Question: I have the following code to populate cities in a table.
'''
$cities_query = "SELECT city_name FROM city_selection";
$cities_result = mysql_query($cities_query);
echo "<table>";
while ($row = mysql_fetch_assoc($cities_result))
{
echo "<tr>";
echo "<td>".$row['city_name'] . "</td>";
echo "</tr>";
}
echo "</table>";
'''
Now I need to group every city by a region so I created the table called 'city_region_selection' and added a 'Foreign key' from the new column '"region_id"' in the 'city_selection table' to 'region_id' in the new table.
I'm now struggling to present this data in a nice html table using PHP.
Is it even possible to populate first a table row with region_name and then some subrows containing cities from that region? Please see this image for details:

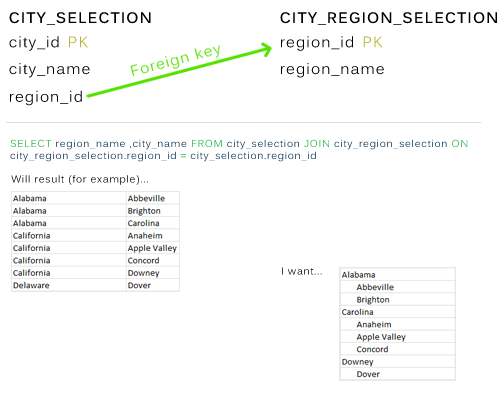
Answer: You just have to do a little preprocessing:
'''
/* SQL
SELECT
city_name,
region_name
FROM
city_selection
NATURAL JOIN city_region_selection
SQL */
$regions = array();
while ($result->fetch()) {
if (!isset($regions[$result->region_name])) {
$regions[$result->region_name] = array();
}
$regions[$result->region_name][] = $result->city_name;
}
'''
---
## Alternate Method with SQL focus
'''
/* SQL
SELECT
region_name,
GROUP_CONCAT(city_name SEPARATOR ',') cities
FROM
city_selection
NATURAL JOIN city_region_selection
GROUP BY
region_name
*/
$regions = array();
while ($result->fetch()) {
$regions[$result->region_name] = explode(',', $result->city_name);
}
'''
---
## Help
Note that the 'while' syntax is just abridged. You would probably replace it with
'''
while ($row = mysql_fetch_assoc($cities_result)) {
$regions[$row['region_name']] = explode(',', $row['city_name']);
}
'''
... for example
Once 'regions' is built, simply do this:
'''
foreach ($regions as $region => $cities) {
echo "<tr><td>$region</td></tr>";
foreach ($cities as $city) {
echo "<tr><td class="tabbed">$city</td></tr>";
}
}
'''